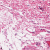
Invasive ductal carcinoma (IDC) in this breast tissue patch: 0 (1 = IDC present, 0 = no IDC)